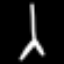
Label: The Eiffel Tower